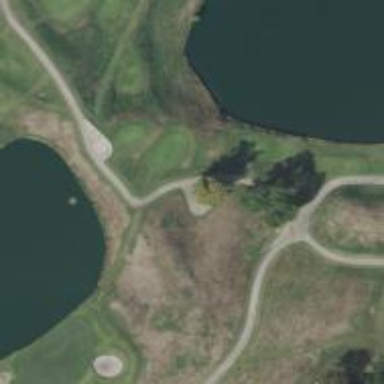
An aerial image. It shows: Path for both roads and golfers.